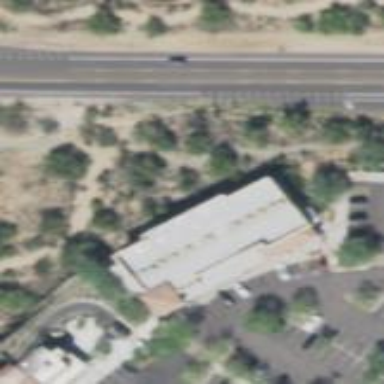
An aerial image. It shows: Building.